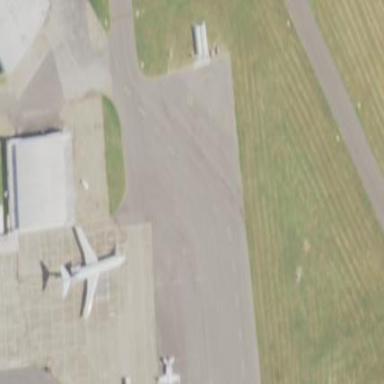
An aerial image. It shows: Apron at the airport.